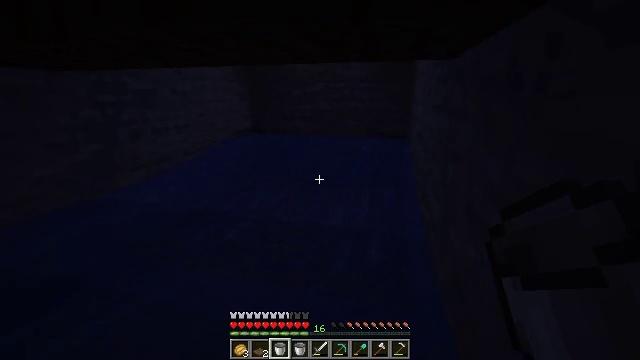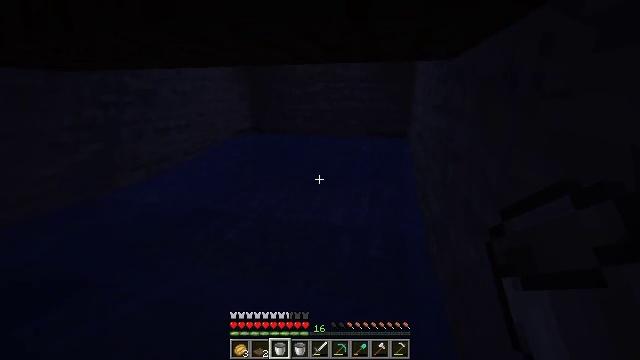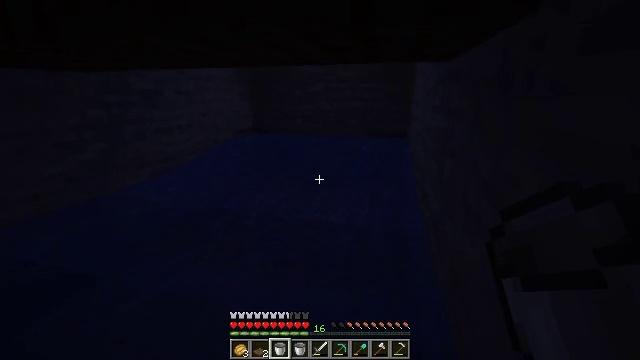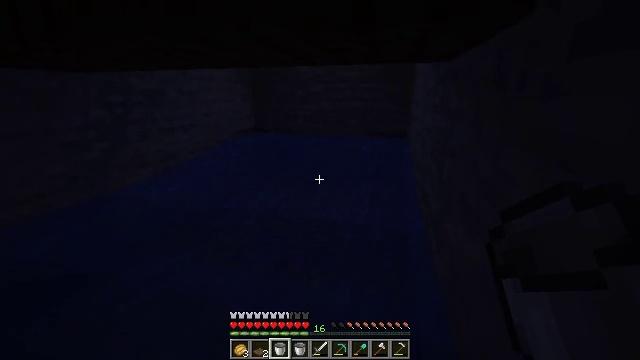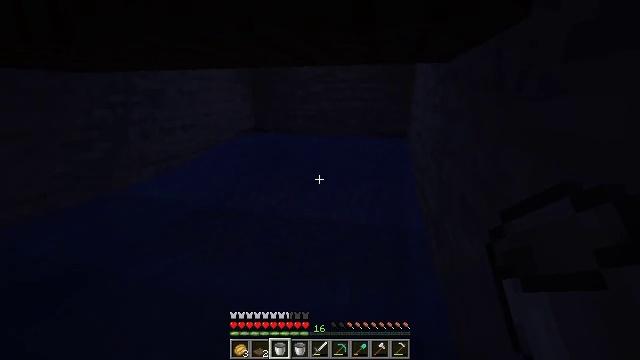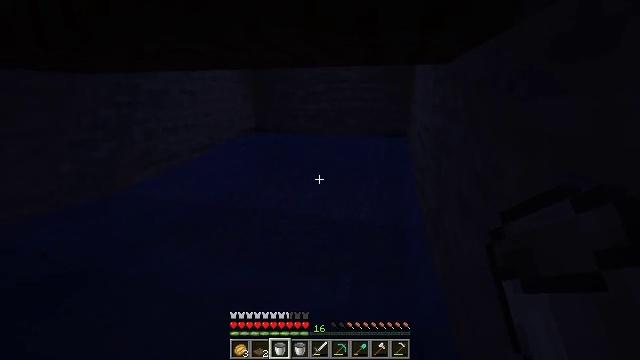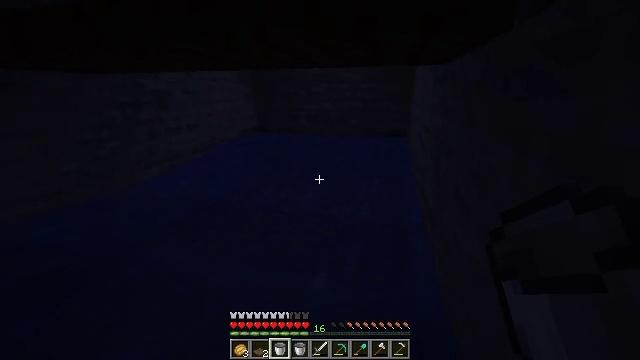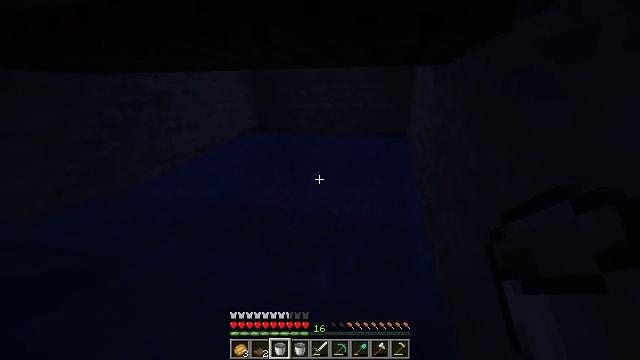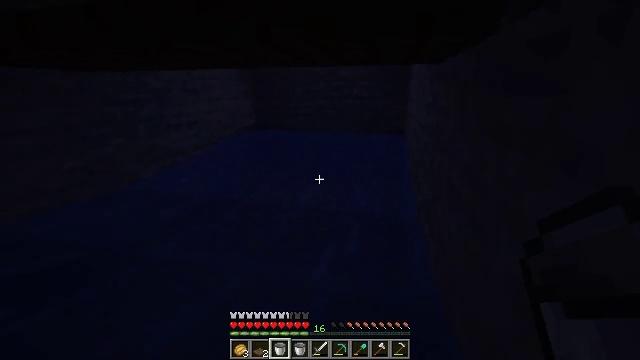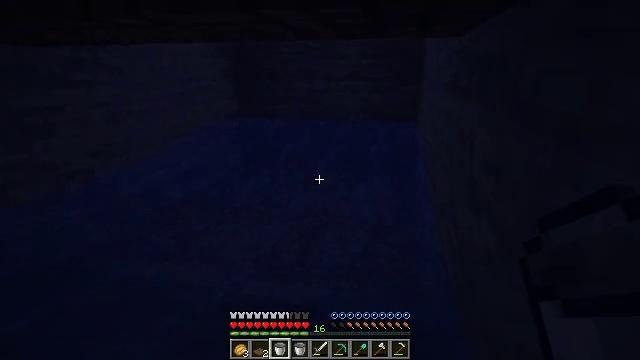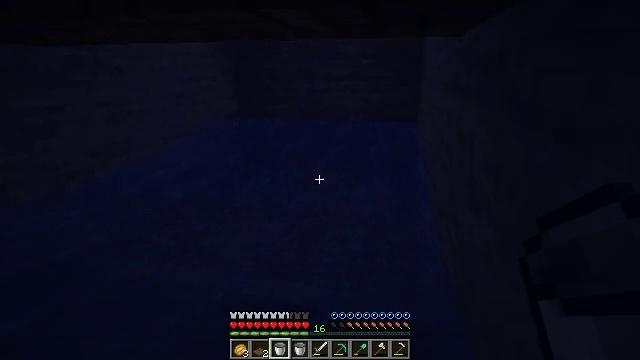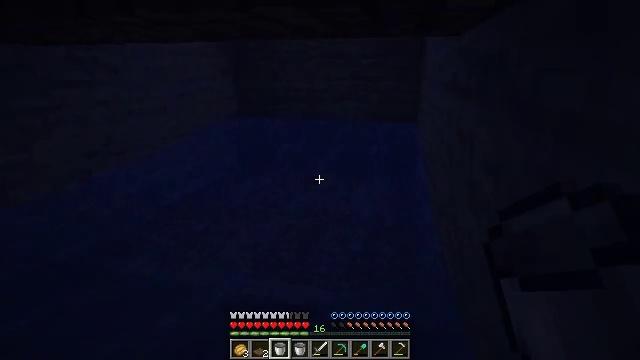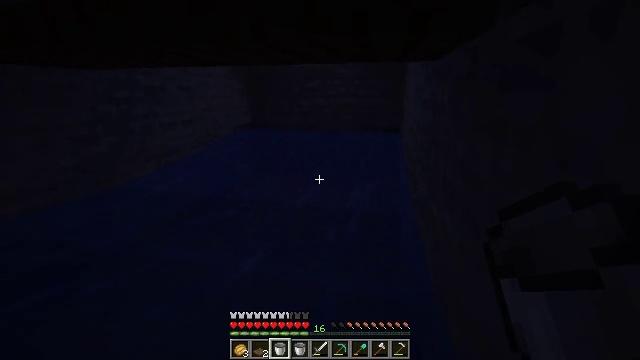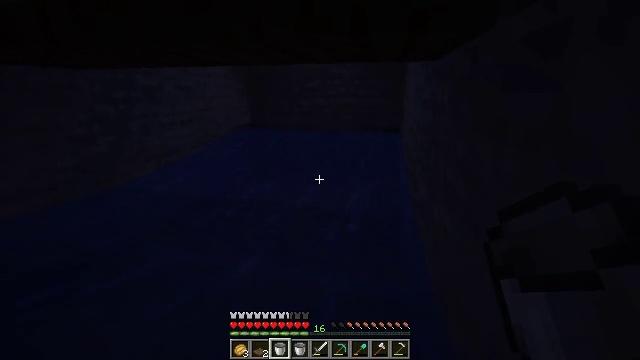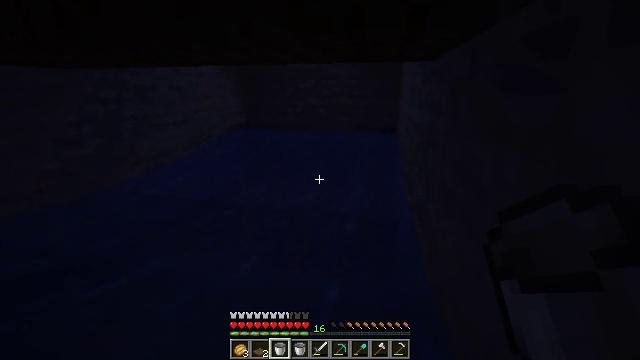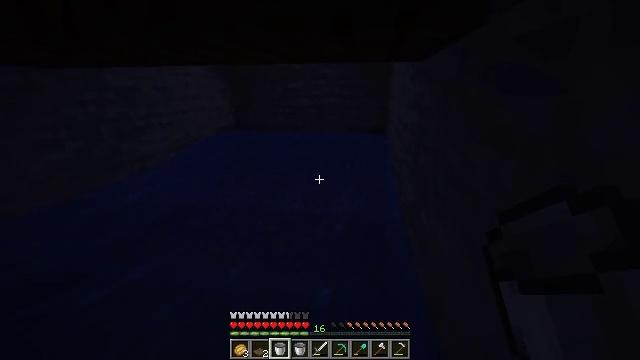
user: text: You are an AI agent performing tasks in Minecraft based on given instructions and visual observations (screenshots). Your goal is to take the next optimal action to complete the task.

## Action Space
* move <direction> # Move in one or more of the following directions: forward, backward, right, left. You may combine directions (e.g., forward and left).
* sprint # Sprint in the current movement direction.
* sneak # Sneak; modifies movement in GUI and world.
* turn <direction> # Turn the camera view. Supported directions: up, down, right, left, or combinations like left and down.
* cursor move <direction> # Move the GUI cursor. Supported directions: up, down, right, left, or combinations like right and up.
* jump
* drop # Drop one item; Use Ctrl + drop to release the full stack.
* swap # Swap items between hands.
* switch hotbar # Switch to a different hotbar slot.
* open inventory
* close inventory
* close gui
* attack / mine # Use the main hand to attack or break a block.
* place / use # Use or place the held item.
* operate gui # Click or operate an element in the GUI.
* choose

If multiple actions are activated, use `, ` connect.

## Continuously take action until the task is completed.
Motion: motion action
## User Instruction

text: Attack the spruce trapdoor to gather it.
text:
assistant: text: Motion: move back
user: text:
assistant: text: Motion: move back
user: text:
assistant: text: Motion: move back
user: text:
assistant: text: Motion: move back
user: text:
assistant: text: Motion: move back
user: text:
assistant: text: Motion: move back
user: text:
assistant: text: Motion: move back
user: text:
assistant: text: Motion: no_op
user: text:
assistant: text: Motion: no_op
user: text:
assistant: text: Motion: no_op
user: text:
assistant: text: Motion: no_op
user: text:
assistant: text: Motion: no_op
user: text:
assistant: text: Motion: no_op
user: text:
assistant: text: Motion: no_op
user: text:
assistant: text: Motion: turn right
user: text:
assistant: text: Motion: turn right
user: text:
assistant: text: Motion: no_op
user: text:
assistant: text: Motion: no_op
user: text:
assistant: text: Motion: turn right
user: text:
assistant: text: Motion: turn right
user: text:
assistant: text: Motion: no_op
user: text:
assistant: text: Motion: no_op
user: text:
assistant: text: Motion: no_op
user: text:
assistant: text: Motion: no_op
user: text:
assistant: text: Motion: no_op
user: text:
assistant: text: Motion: no_op
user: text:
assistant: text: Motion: no_op
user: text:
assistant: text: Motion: no_op
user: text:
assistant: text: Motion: no_op
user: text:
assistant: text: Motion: no_op